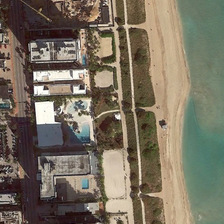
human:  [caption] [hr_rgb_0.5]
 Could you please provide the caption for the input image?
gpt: many buildings in a resort are near an ocean .

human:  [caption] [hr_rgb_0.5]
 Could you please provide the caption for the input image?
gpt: many buildings in a resort are near an ocean .

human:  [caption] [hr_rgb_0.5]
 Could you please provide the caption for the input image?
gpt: many buildings in a resort are near an ocean .

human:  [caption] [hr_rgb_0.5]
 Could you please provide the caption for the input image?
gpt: many buildings in a resort are near an ocean .

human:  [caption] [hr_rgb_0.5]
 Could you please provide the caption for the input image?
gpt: many buildings in a resort are near an ocean .